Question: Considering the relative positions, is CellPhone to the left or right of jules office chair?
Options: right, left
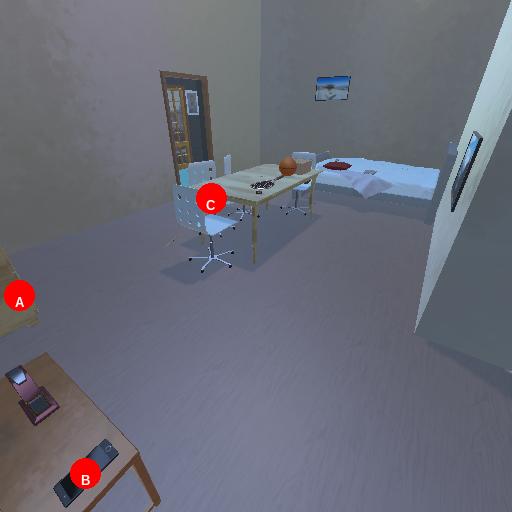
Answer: right